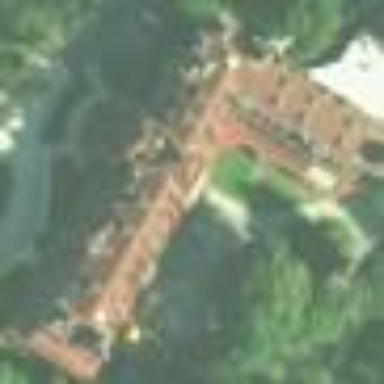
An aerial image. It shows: School building.